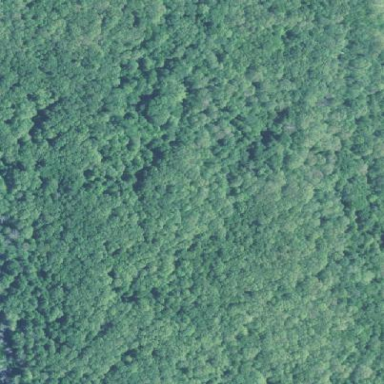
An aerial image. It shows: Mixed woodland with various types of leaves.